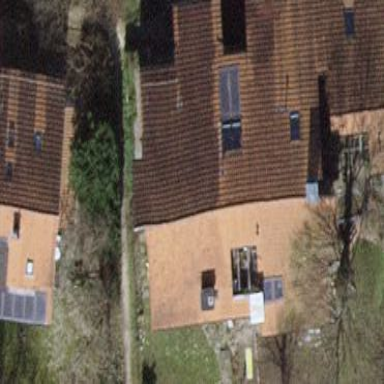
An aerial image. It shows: Building with tile roof.